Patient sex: F
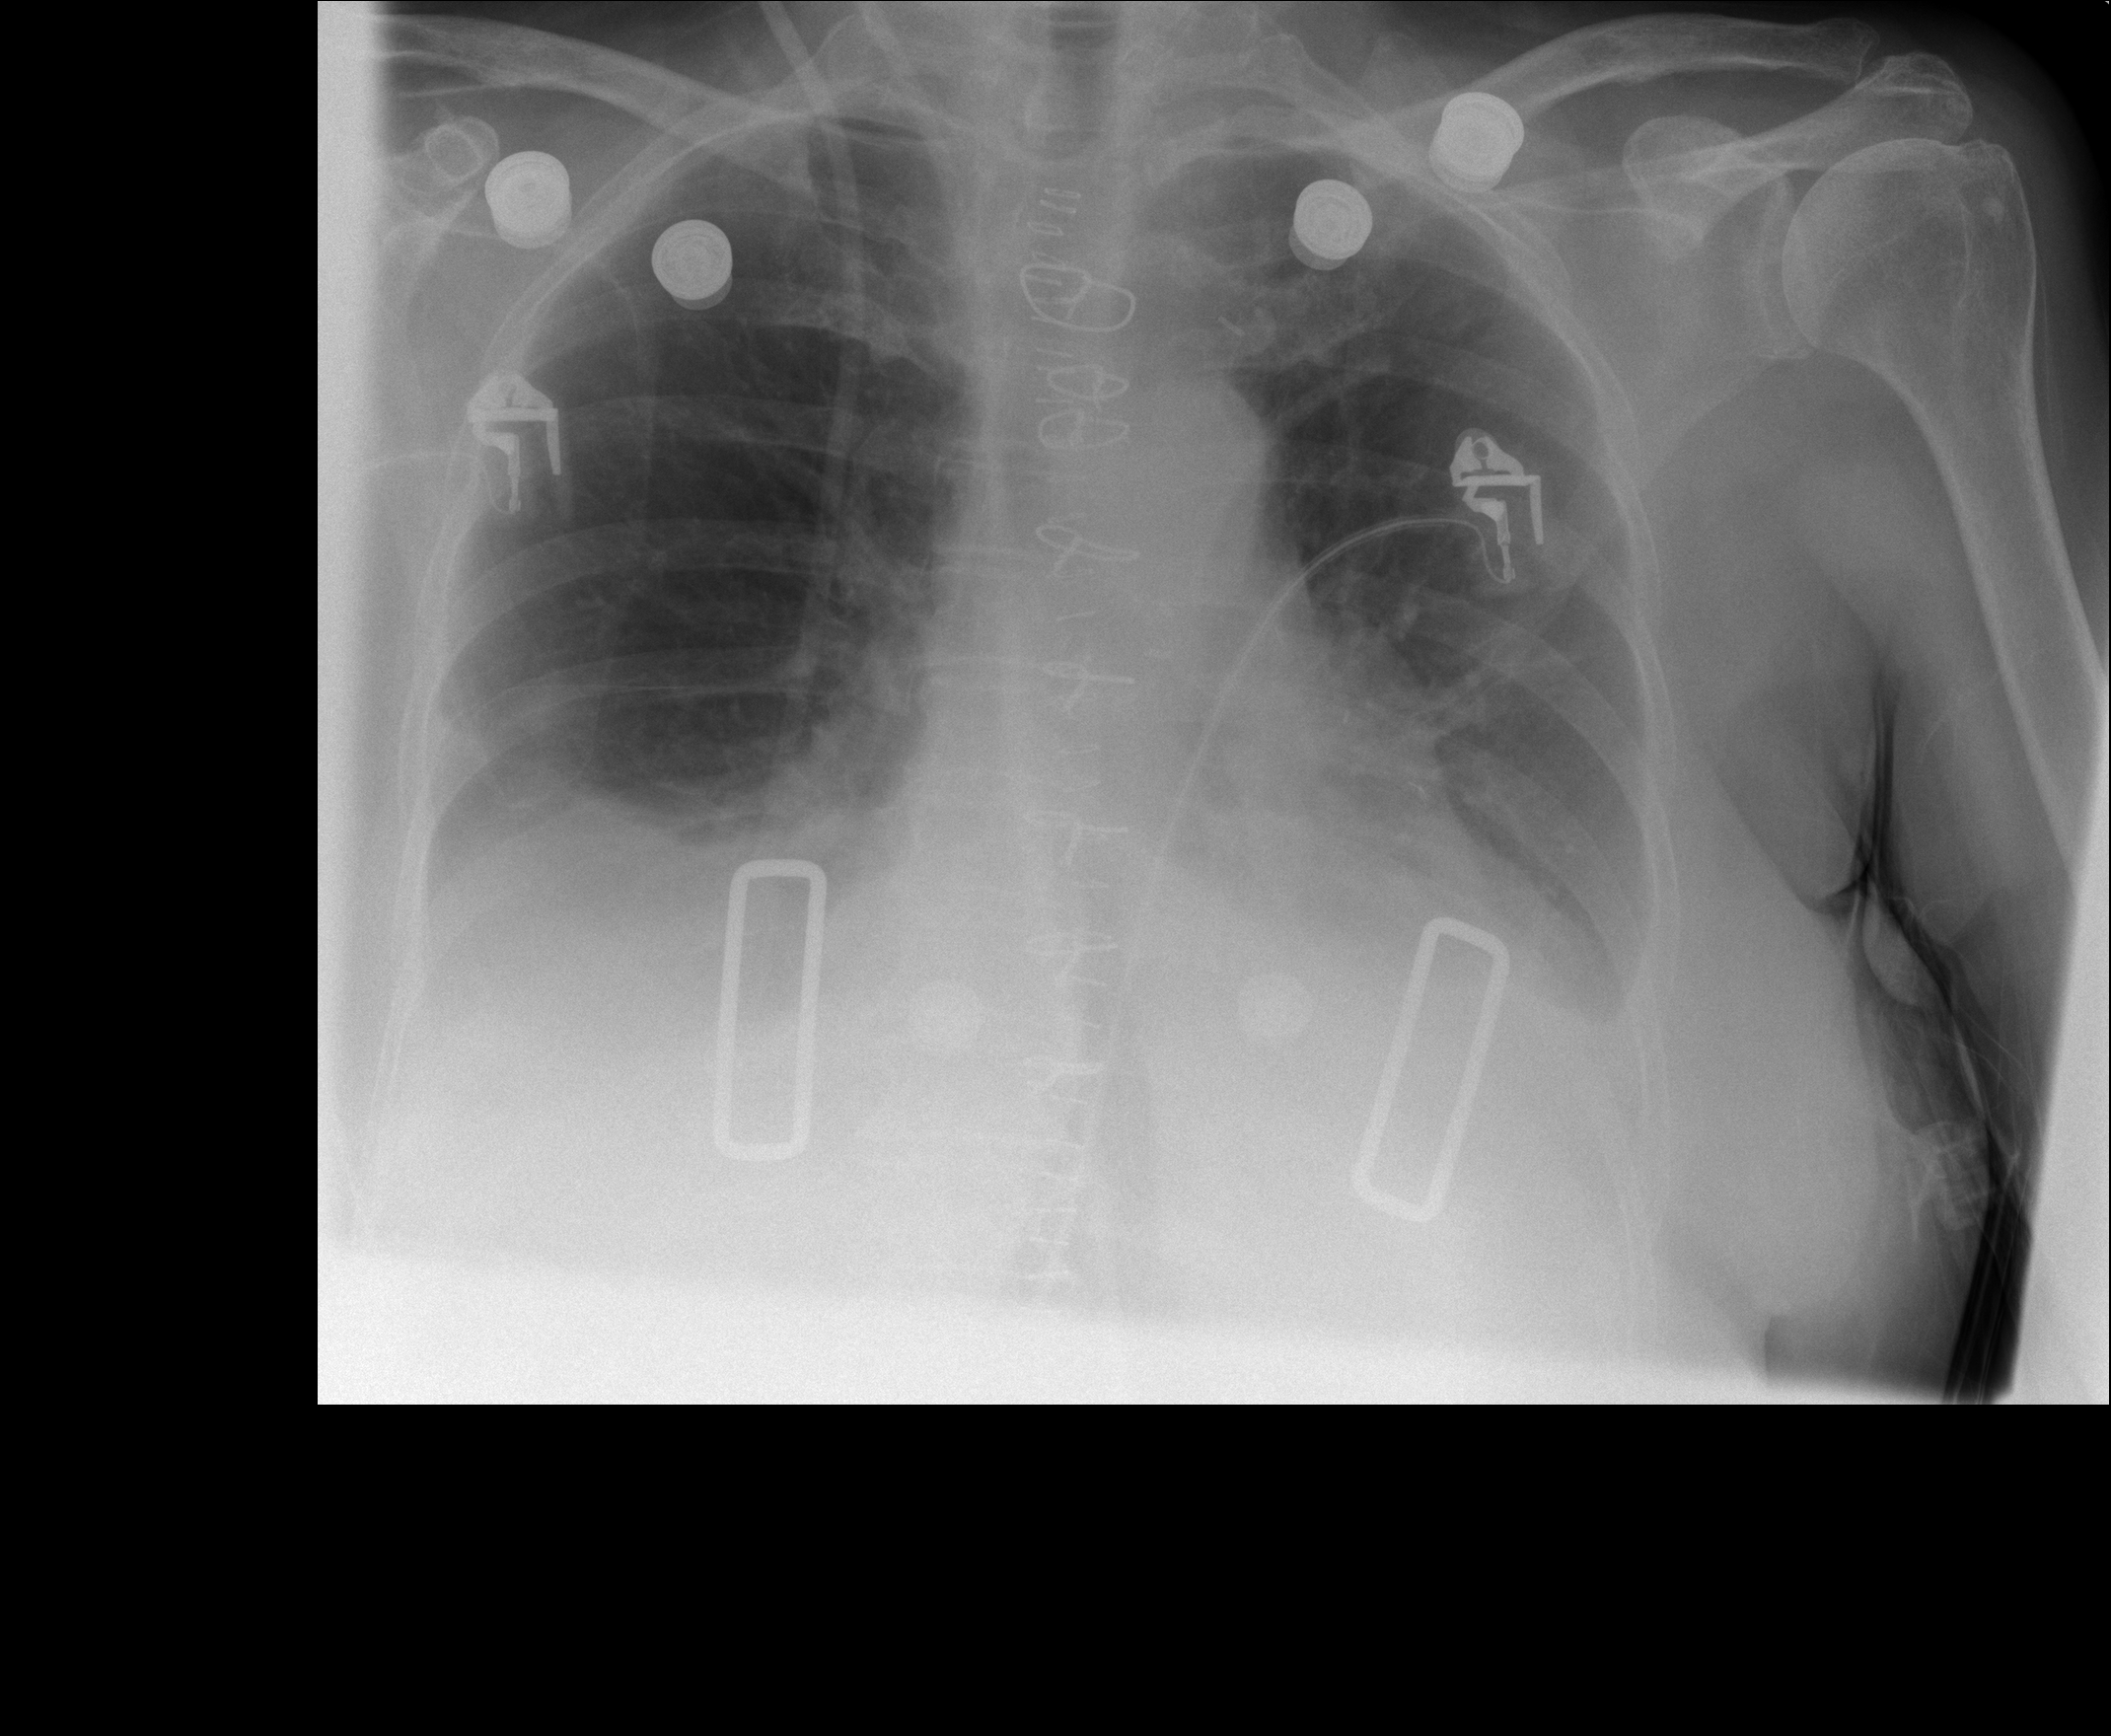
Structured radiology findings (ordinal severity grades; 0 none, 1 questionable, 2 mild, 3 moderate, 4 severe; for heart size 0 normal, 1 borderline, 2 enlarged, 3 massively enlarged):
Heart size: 1
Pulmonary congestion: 2
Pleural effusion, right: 2
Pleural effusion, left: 2
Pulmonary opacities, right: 0
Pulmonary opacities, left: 0
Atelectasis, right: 0
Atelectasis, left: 0